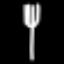
Label: fork